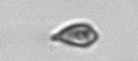
Label: Cryptophyta